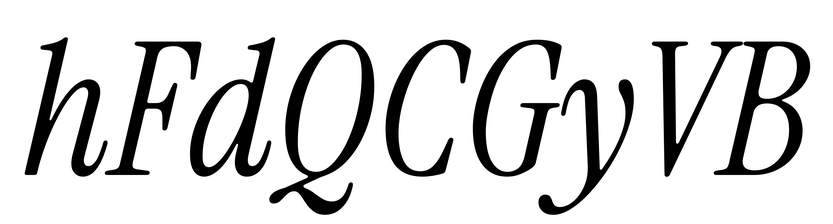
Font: InstrumentSerif-Italic